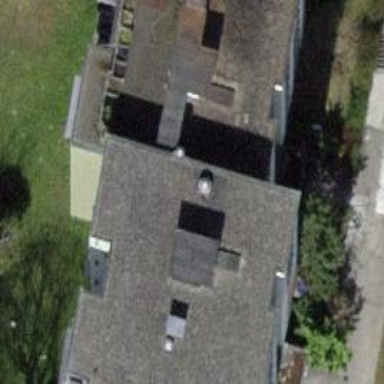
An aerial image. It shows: Residential building.